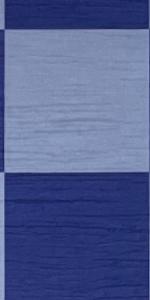
Label: Empty